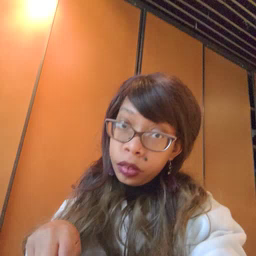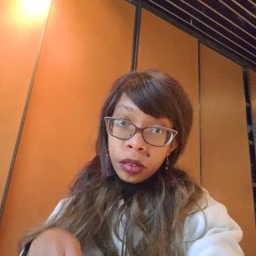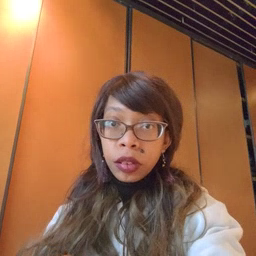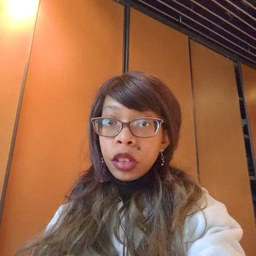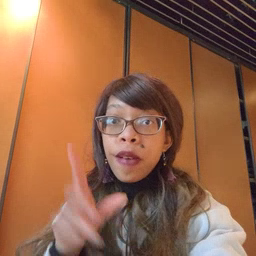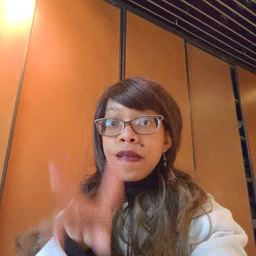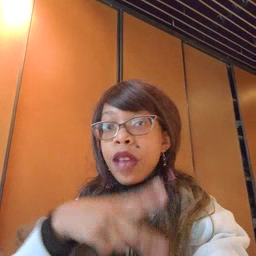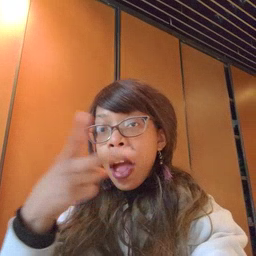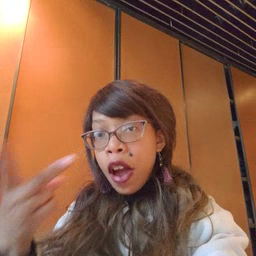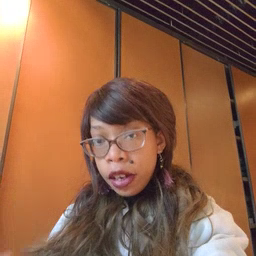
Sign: fall